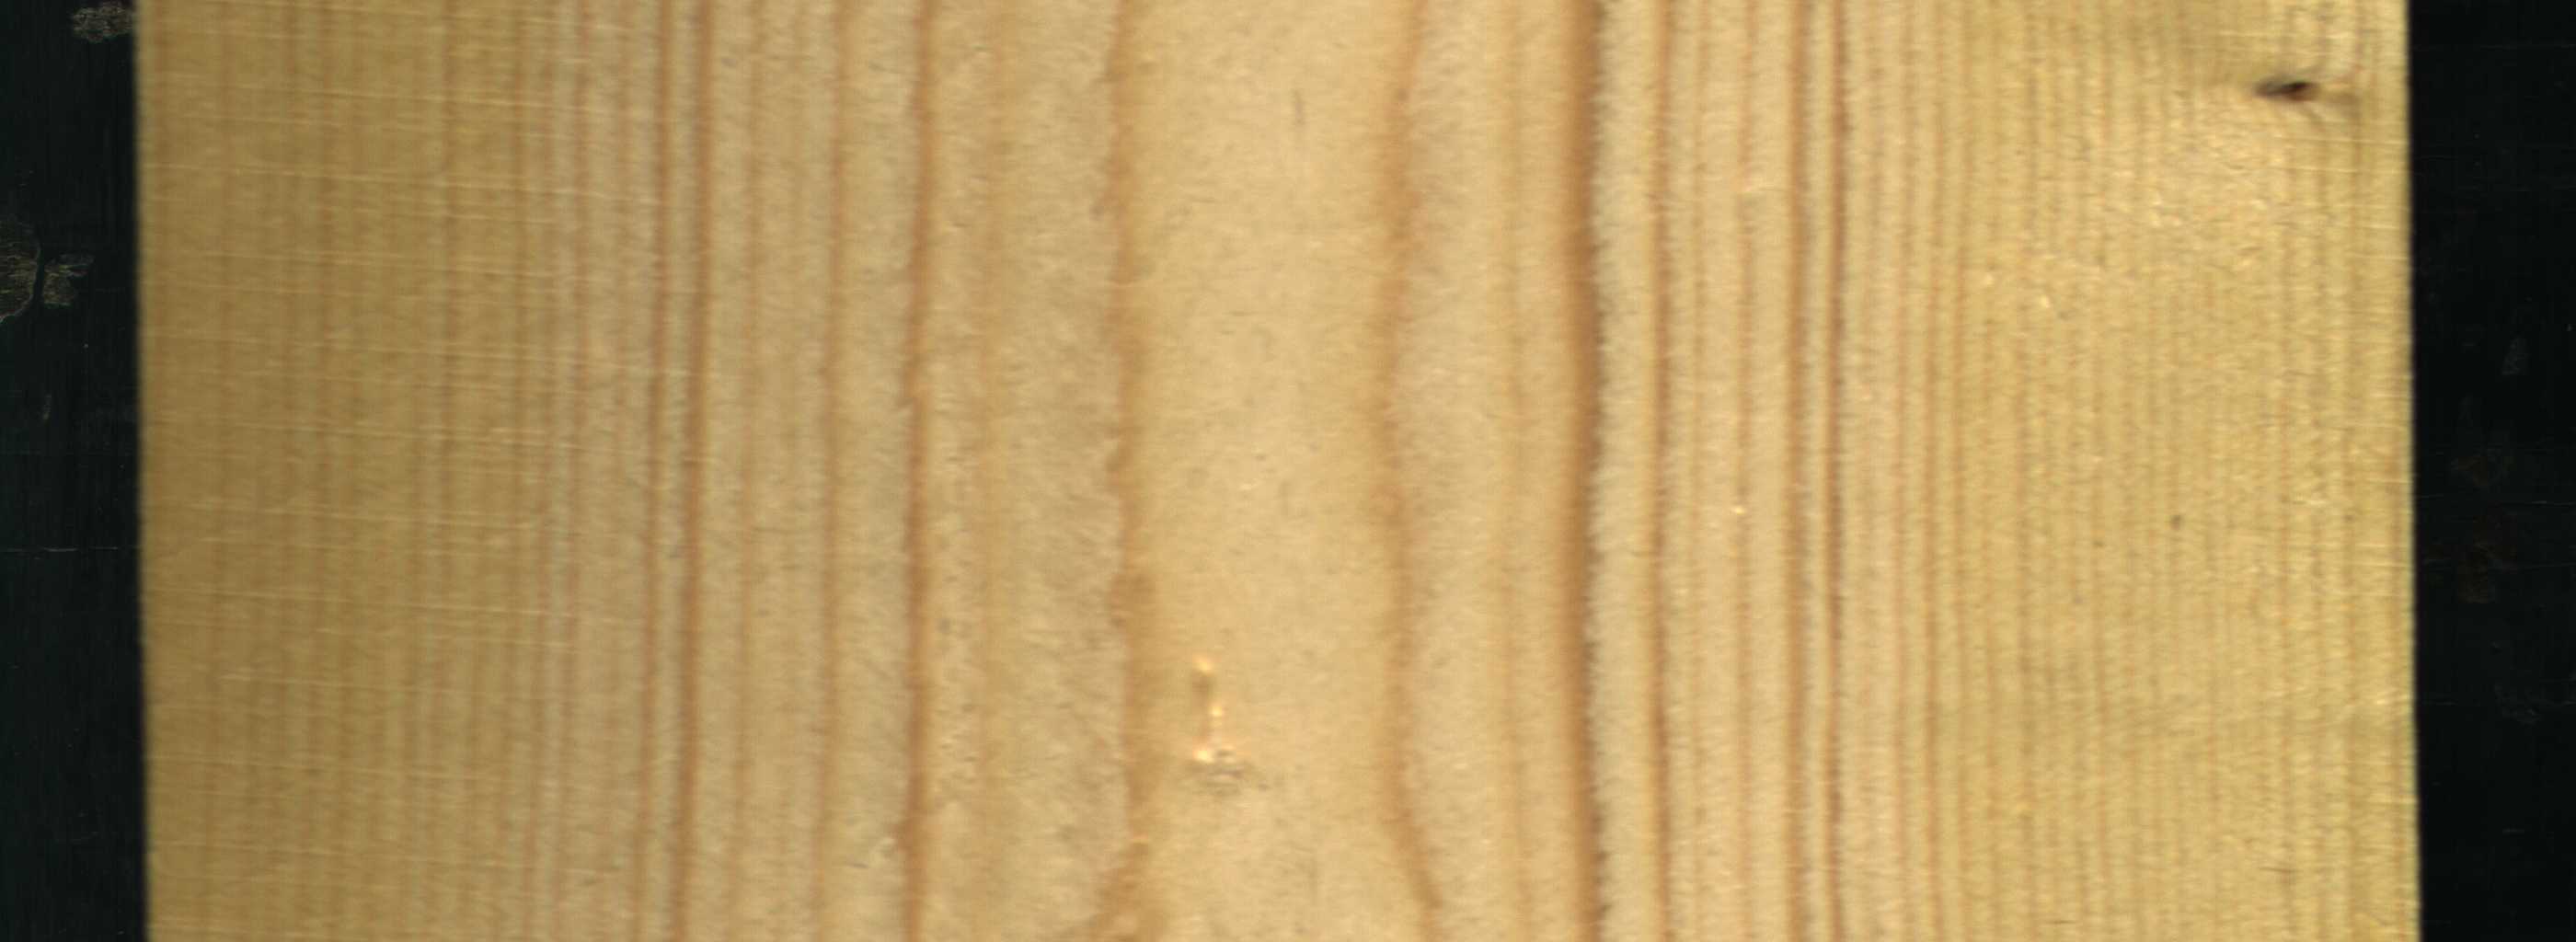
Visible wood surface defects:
Live_Knot